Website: apple
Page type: customer-info-address
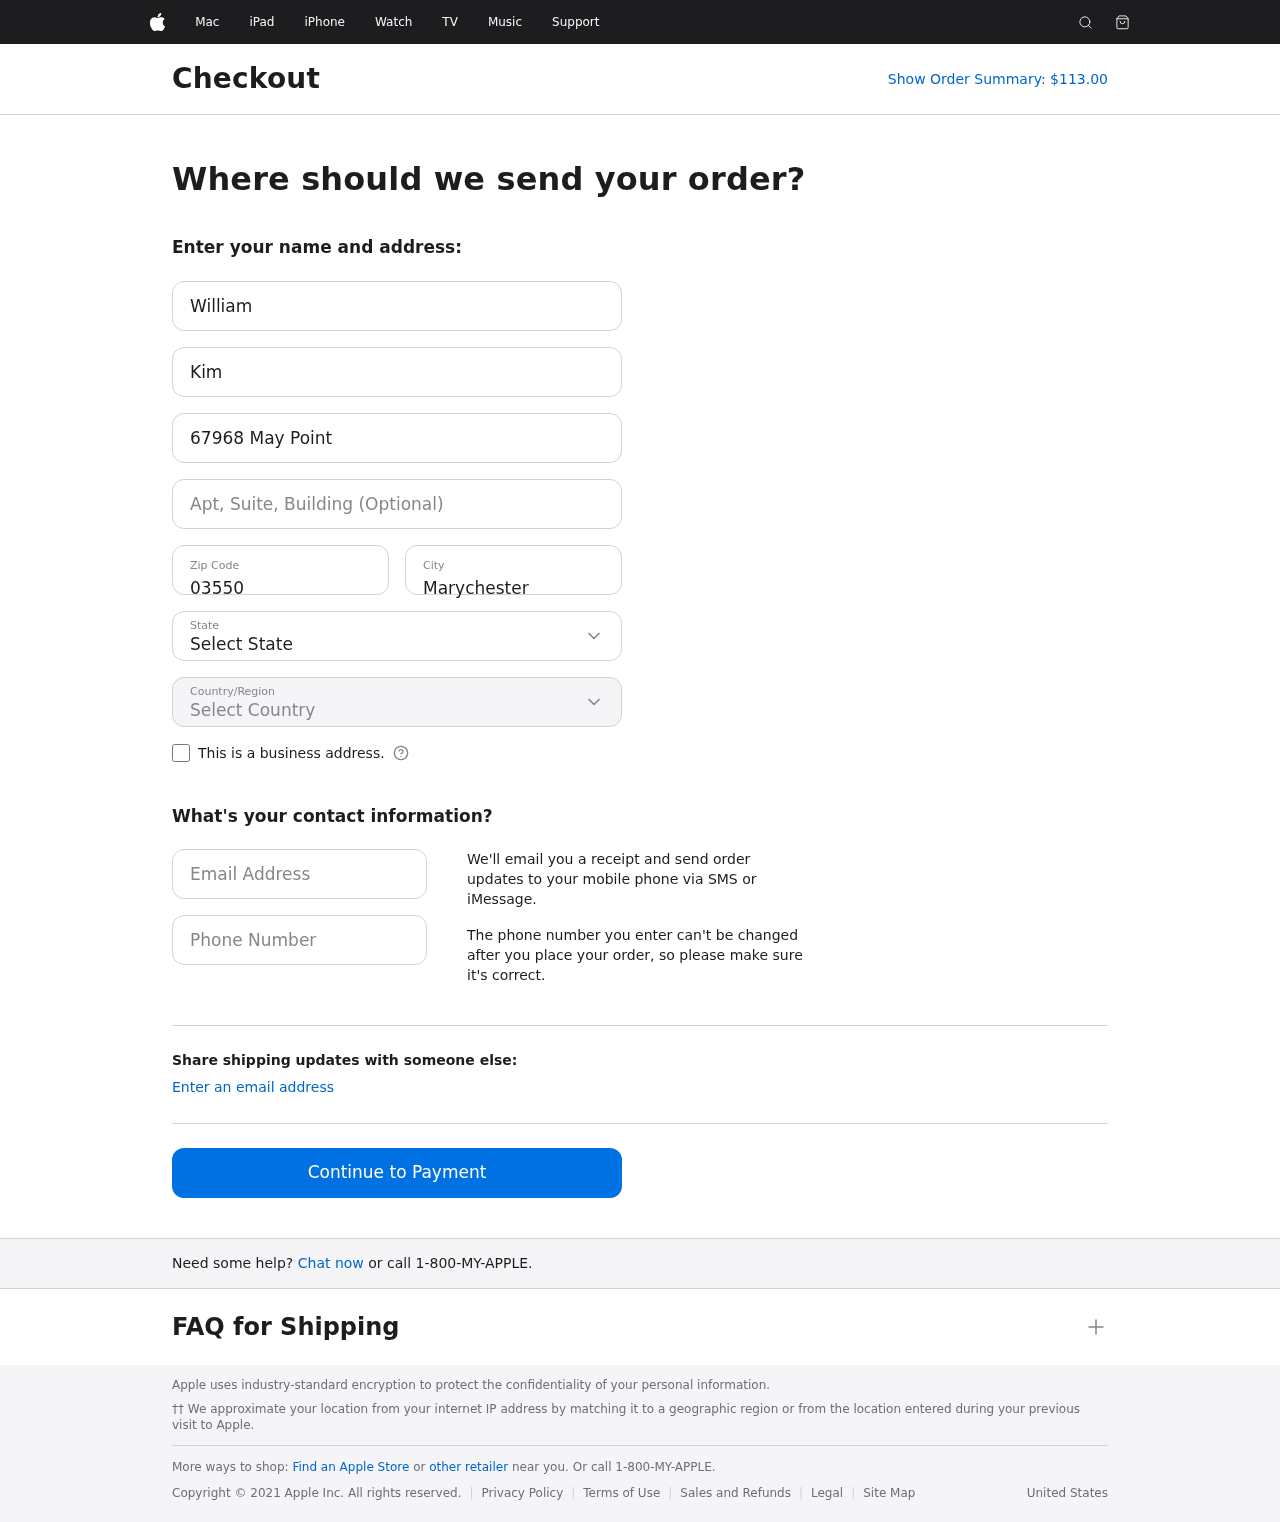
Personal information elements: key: PII_CITY
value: Marychester
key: PII_COUNTRY
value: United States
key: PII_EMAIL
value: william.kim@hotmail.com
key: PII_FIRSTNAME
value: William
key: PII_LASTNAME
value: Kim
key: PII_PHONE
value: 9763251384
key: PII_POSTCODE
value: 03550
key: PII_STATE
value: MP
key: PII_STREET
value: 67968 May Point
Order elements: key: ORDER_TOTAL
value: Show Order Summary: $113.00